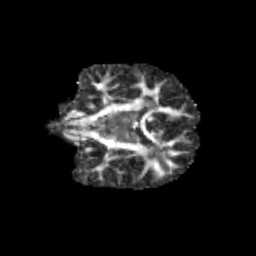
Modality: FA
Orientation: coronal
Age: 11
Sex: male
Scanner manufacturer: siemens
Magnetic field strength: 3 T
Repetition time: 3.8 s
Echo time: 0.07 s